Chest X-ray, AP view. Patient: 25 years old, sex M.
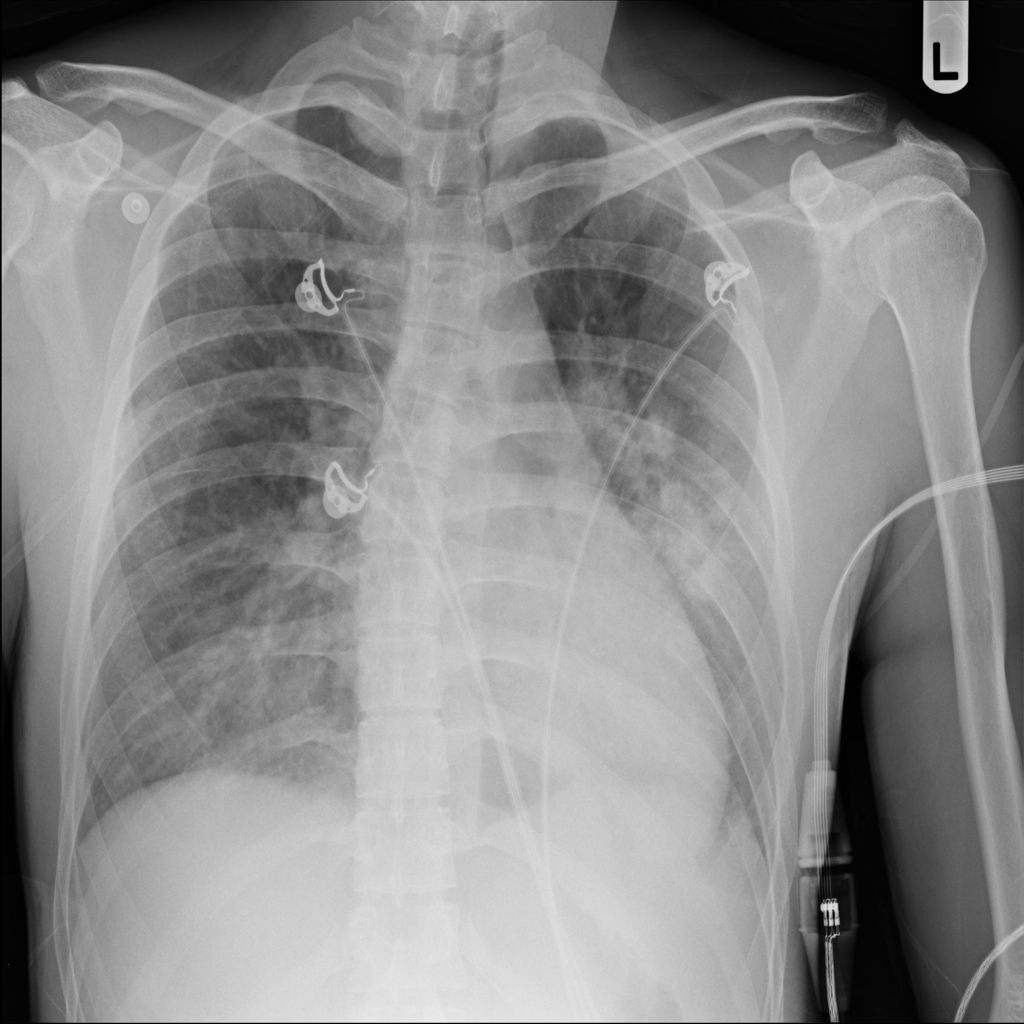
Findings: Consolidation, Infiltration